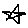
Label: star